You are looking at a signal-to-image encoding: consecutive vibration samples arranged as the rows of a grayscale square. Determine the bearing's health state. Answer with exactly one of: normal, inner_race, outer_race, ball.
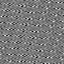
Answer: inner_race